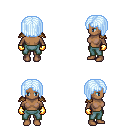
a pixel art fantasy rpg character, female body template, human, dark skin, leather shoulder armor, teal pants, white cyan pageboy hairstyle, gold gloves, four views (front, back, left, right), 2x2 character sprite sheet, small pixel art, hard edges, no anti-aliasing